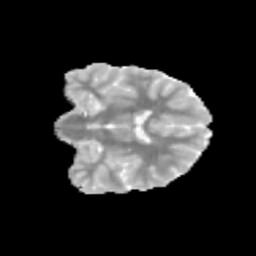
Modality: MD
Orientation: coronal
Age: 11
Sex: male
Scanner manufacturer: siemens
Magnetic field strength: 3 T
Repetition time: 3.8 s
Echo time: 0.07 s